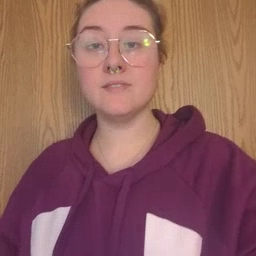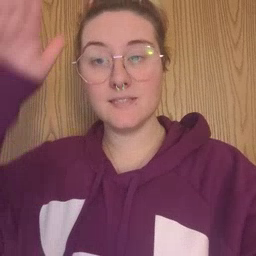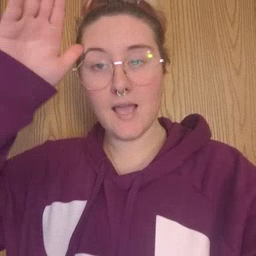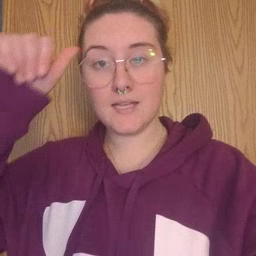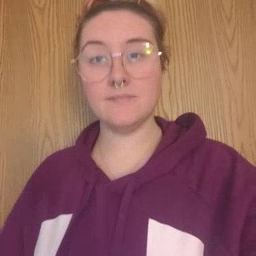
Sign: donkey